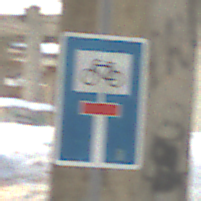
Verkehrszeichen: SackgasseRadverkehrDurchlaessig
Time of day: MorningAfternoon
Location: Roofed (Suburban)
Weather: PartlyCloudy
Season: Winter
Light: Natural